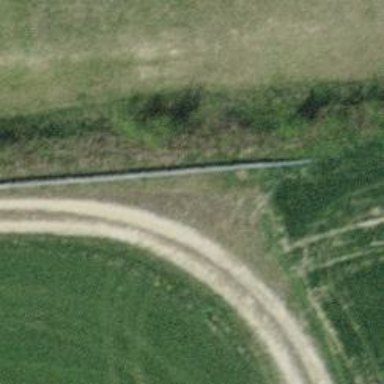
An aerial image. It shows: Agricultural track road.